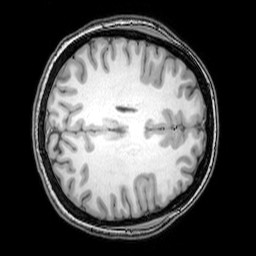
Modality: T1w
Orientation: axial
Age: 23
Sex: female
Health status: healthy
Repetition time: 0.081 s
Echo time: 0.037 s